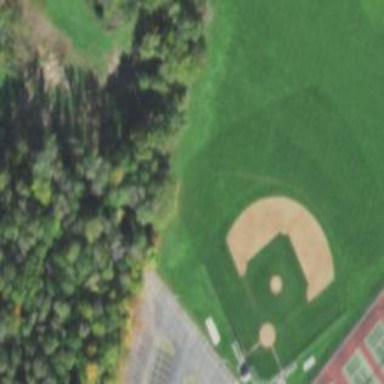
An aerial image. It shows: Baseball pitch for leisure land activities.